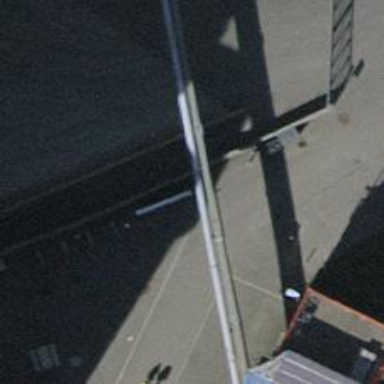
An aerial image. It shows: Bollard.